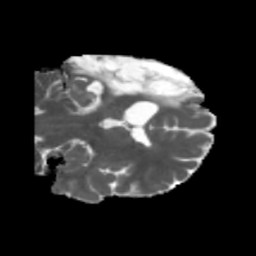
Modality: MD
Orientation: coronal
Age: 27
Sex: female
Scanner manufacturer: siemens
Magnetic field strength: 3 T
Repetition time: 5.47 s
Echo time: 0.0854 s